Question: Hi i have following (View)html code and css produced this result, how do i align it?
Result

View
'''
<div class="divfloatleft" >@Html.DropDownListFor(model => model.tintFactorType , slFactorType, new { @class = "divfloatleft rulestextbox5" })</div>
<div class="divfloatleft" >@Html.TextBoxFor(model => model.decFactorValue, new { @class = "divfloatleft rulestextbox6" })</div>
<div class="divfloatleft" >@Html.TextBoxFor(model => model.decMaxBonus, new { @class = "divfloatleft rulestextbox7" })</div>
<div class="divfloatleft" >@Html.TextBoxFor(model => model.nvarMsg , new { @class = "divfloatleft rulestextbox8" })</div>
<div class="divfloatleft" >@Html.TextBoxFor(model => model.varVCode , new { @class = "divfloatleft rulestextbox9" })</div>
<div onclick="removeControl(this);return false;" class="remove removeimg divfloatleft"></div>
'''
css
'''
.rulestextbox5 {
min-width: 125px !important;
width:125px !important;
height:30px !important;
margin-right:6px;
top:30px;
}
.rulestextbox6 {
min-width: 80px !important;
width:80px !important;
height:20px !important;
margin-right:6px;
}
.rulestextbox7 {
min-width: 89px !important;
width:89px !important;
height:20px !important;
margin-right:6px;
}
.rulestextbox8 {
min-width: 72px !important;
width:72px !important;
height:20px !important;
margin-right:6px;
}
.rulestextbox9 {
min-width: 70px !important;
width:70px !important;
height:20px !important;
margin-right:6px;
}
.removeimg {
cursor:pointer;
width: 19px !important;
height: 18px !important;
background: transparent url("images/basicsetup/remove.png") no-repeat center center !important;
}
'''
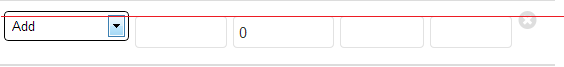
Answer: Remember to check with a dev tool the css that may be affecting your combobox and div besides the CSS you showed us.
'''
position: relative;
top: 0px;
'''